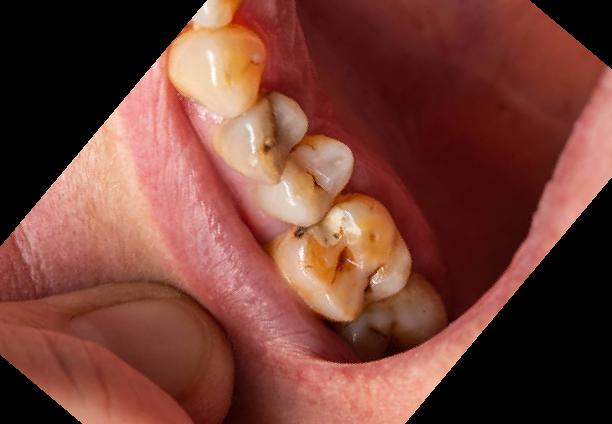
Condition: Calculus